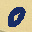
Label: 0